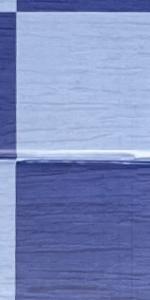
Label: Empty